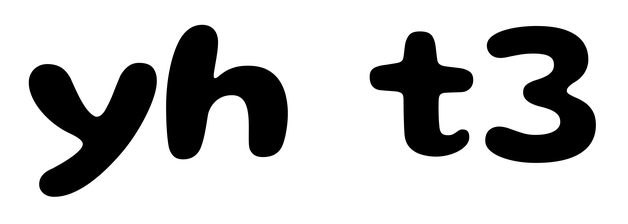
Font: Gluten_SemiBold